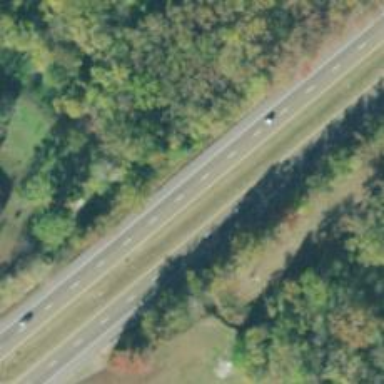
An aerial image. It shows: Asphalt dual carriageway at the trunk highway level.